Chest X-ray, PA view. Patient: 50 years old, sex M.
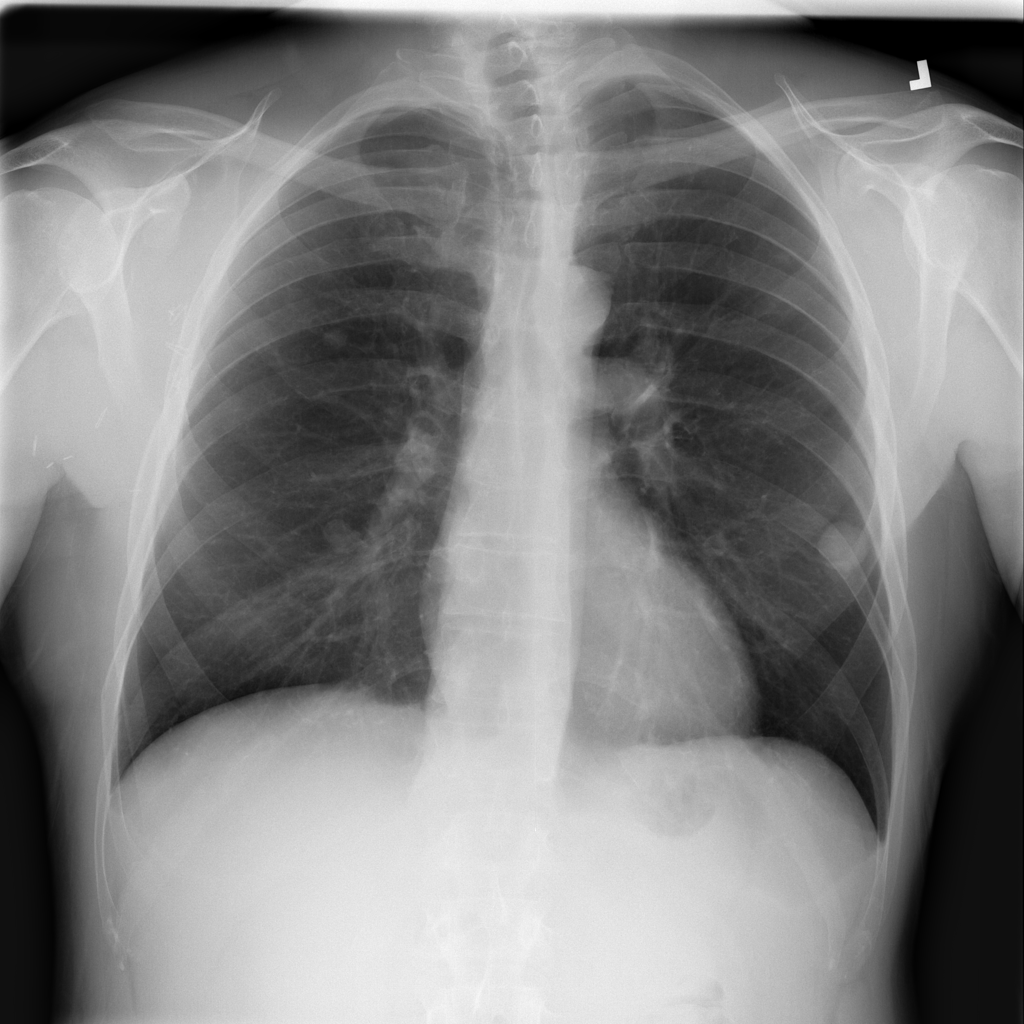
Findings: Nodule